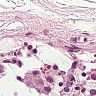
Metastatic tissue present: no